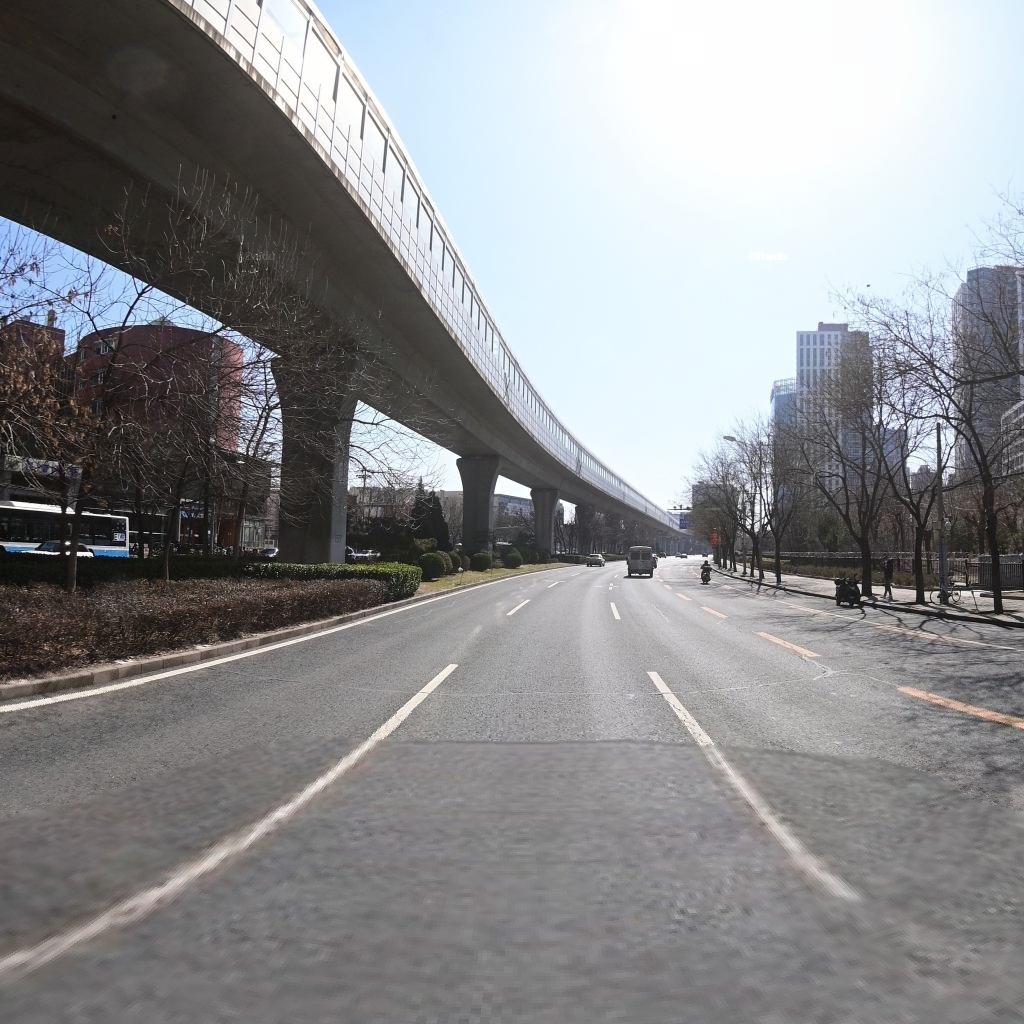
Region: Chaoyang
Road damage annotations: transverse patch, longitudinal patch, longitudinal patch